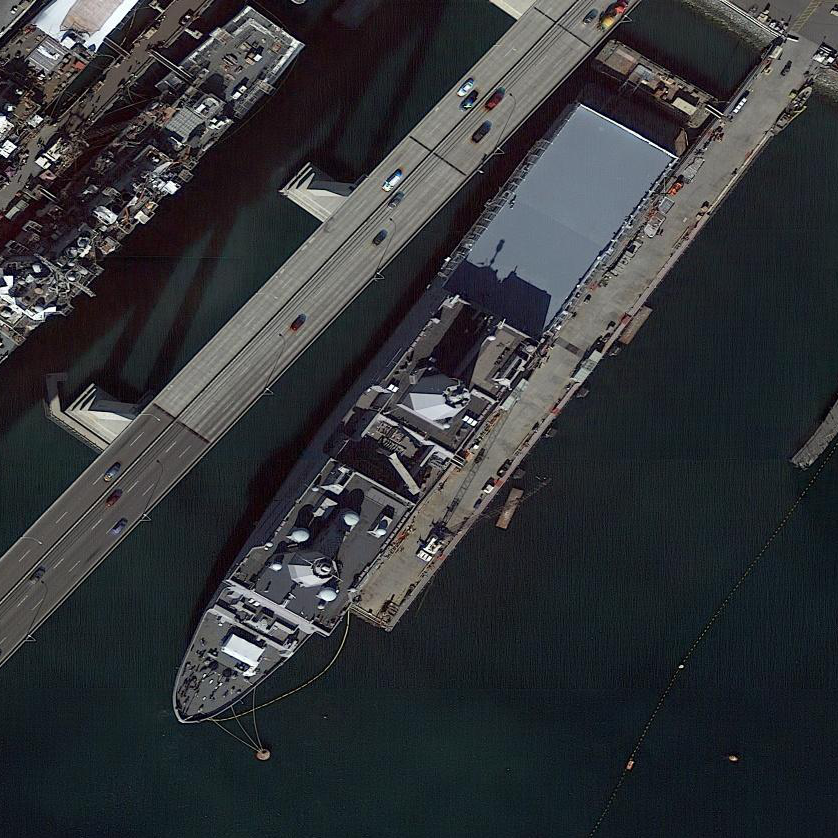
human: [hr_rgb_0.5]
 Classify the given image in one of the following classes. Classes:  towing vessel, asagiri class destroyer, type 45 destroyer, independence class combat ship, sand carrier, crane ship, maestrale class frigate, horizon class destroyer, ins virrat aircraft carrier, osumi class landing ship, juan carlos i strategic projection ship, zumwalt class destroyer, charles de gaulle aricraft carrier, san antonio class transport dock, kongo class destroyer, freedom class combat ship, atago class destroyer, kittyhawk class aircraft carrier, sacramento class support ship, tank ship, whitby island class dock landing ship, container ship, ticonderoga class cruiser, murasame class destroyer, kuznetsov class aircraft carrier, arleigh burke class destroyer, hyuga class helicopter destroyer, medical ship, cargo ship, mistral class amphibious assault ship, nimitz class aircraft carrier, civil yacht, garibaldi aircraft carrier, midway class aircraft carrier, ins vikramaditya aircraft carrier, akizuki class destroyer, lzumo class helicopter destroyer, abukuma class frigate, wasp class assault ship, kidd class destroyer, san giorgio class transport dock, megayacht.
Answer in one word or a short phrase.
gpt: San Antonio class transport dock